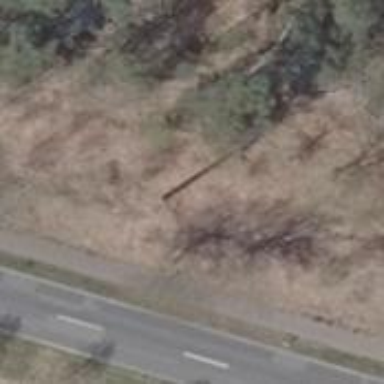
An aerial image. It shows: Minor power line.